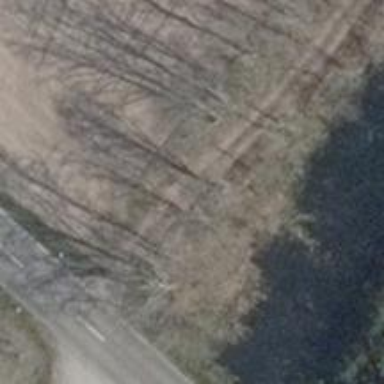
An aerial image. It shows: Row of deciduous broadleaved trees.